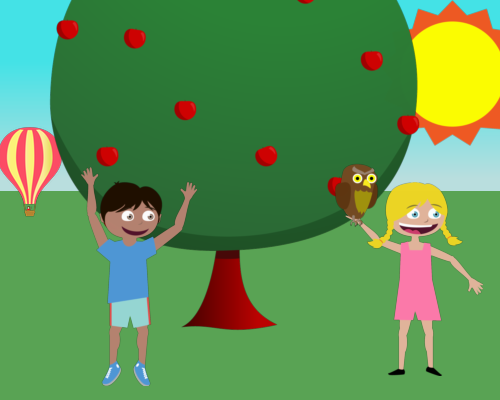
in center is a large apple tree and a sun to the right with a hot air balloon landed in the background to the left and to the right of the tree is a happy woman holding an owl and in front of the tree there is a boy with arms up